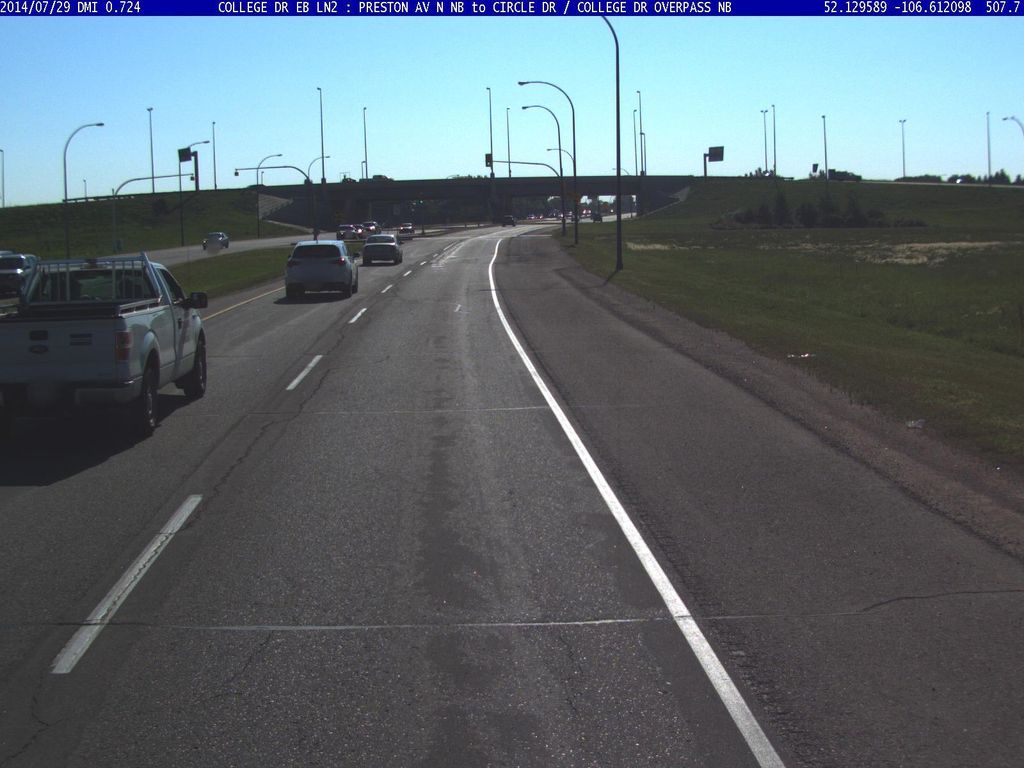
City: saskatoon